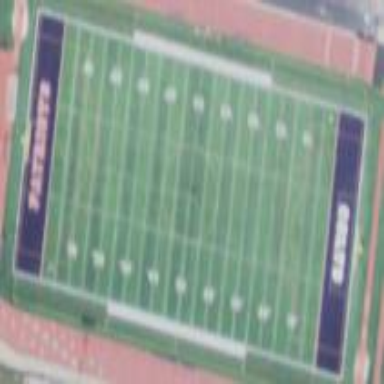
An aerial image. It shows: Pitch for American football.